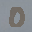
Label: 0